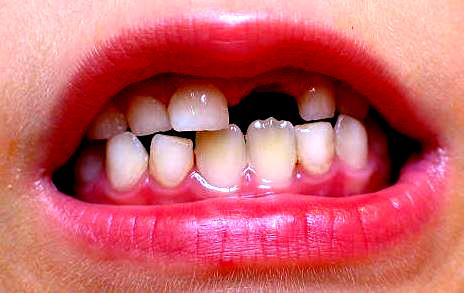
Condition: hypodontia